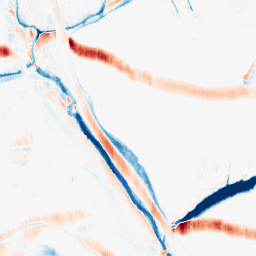
Category: morphological
Decomposition family: morphological_rect
Decomposition parameters: operation: average
width: 5
height: 20
Upsampling method: edge_directed
Upsampling parameters: scale: 2
Upsampling scale: 2